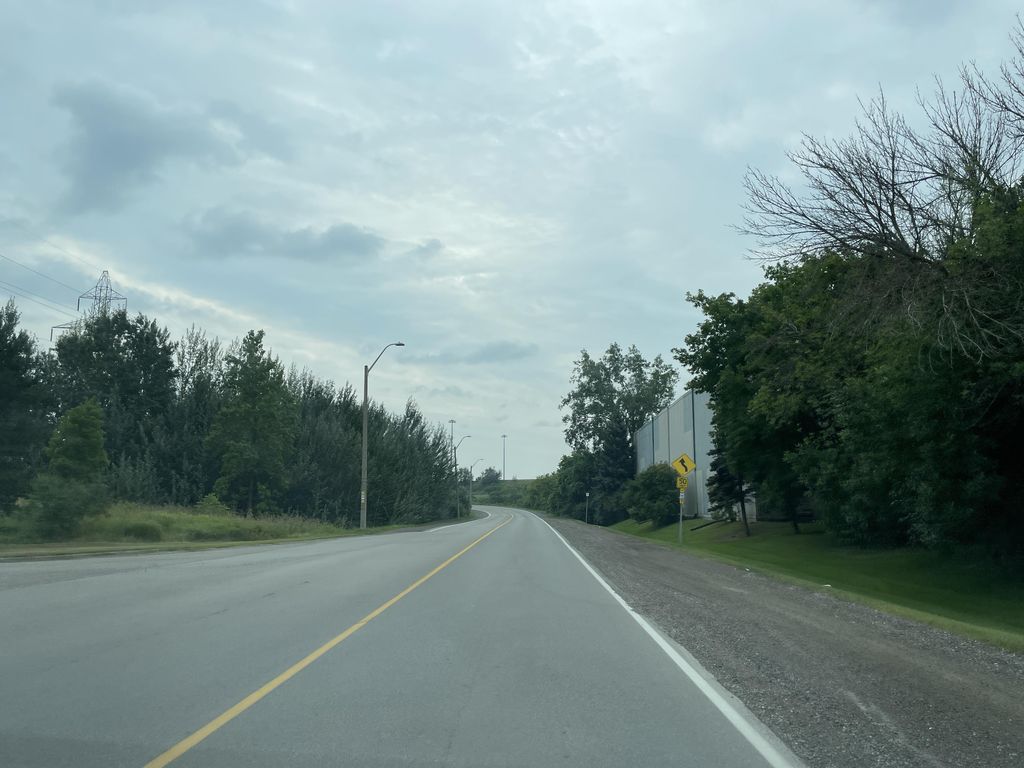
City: hamilton